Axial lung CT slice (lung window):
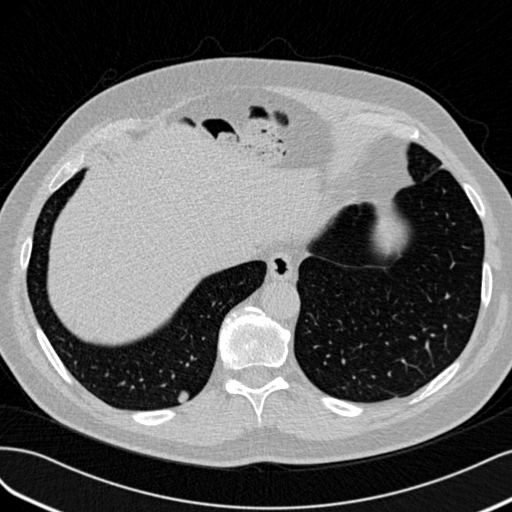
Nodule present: yes
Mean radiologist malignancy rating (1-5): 3.667